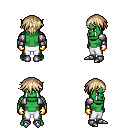
a pixel art fantasy rpg character, male body template, orc, green skin, steel arm armor, white pants, white blonde short bangs hairstyle, gold gloves, metal boots, four views (front, back, left, right), 2x2 character sprite sheet, small pixel art, hard edges, no anti-aliasing